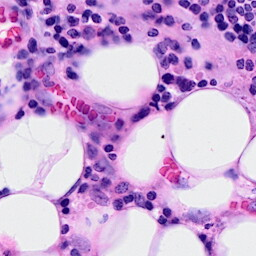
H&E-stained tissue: Breast